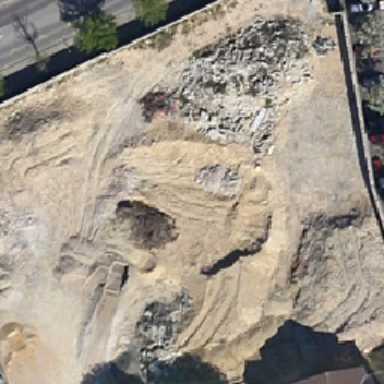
There are many roads around the bare land .